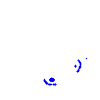
Particle: kaon